Question: I've used jquery-ui before and even used the Tabs aspect of jquery-ui before... but for some reason, it's not working today. What the heck am I doing wrong?
'''
<!doctype html>
<html>
<head>
<link rel="stylesheet" src="http://ajax.googleapis.com/ajax/libs/jqueryui/1.8.18/themes/ui-lightness/jquery-ui.css" />
<script src="https://ajax.googleapis.com/ajax/libs/jquery/1.7.2/jquery.min.js"></script>
<script src="https://ajax.googleapis.com/ajax/libs/jqueryui/1.8.18/jquery-ui.min.js"></script>
<script type="text/javascript">
$(document).ready(function() {
$('#tabs').tabs();
});
</script>
</head>
<body>
<div id="tabs">
<ul>
<li><a href='#tabs-1'>Email</a></li>
<li><a href='#tabs-2'>Email 2</a></li>
</ul>
<div id='tabs-1'>
<p>test</p>
</div>
<div id='tabs-2'>
<p>test2</p>
</div>
</div>
</body>
</html>
'''
The page is just completely plain:

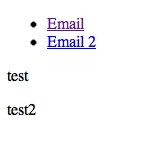
Answer: href="http://ajax.googleapis.com/ajax/libs/jqueryui/1.8.18/themes/ui-lightness/jquery-ui.css"